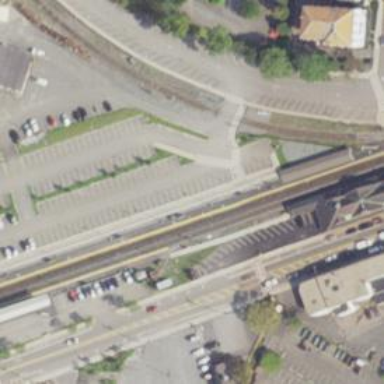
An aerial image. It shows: Paved parking area with Park & Ride facilities.